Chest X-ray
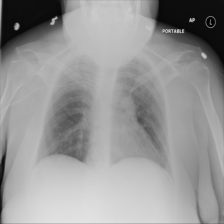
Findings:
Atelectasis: negative
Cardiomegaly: negative
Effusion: negative
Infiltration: negative
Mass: negative
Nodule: negative
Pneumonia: negative
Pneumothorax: negative
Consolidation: negative
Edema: negative
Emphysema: negative
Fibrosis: negative
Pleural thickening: negative
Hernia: negative